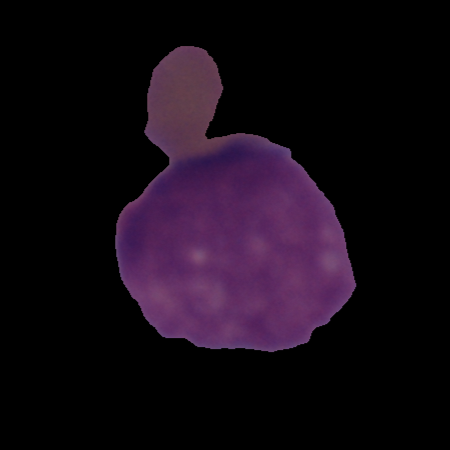
Label: cancer